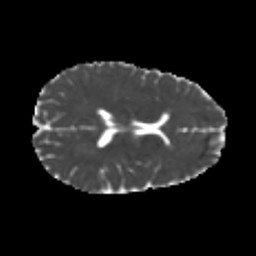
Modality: MD
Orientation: axial
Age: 25
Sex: female
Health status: healthy
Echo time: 0.074 s